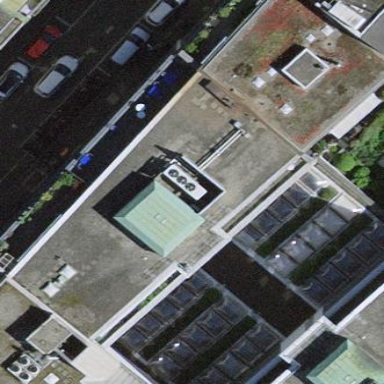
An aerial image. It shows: Building part with flat roof.